Field crop: maize
Growth stage: 2
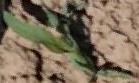
Species: maize